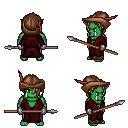
a pixel art fantasy rpg character, male body template, orc, green skin, red robe, robe skirt, blonde bangs hairstyle, leather cap, metal gloves, spear, four views (front, back, left, right), 2x2 character sprite sheet, small pixel art, hard edges, no anti-aliasing